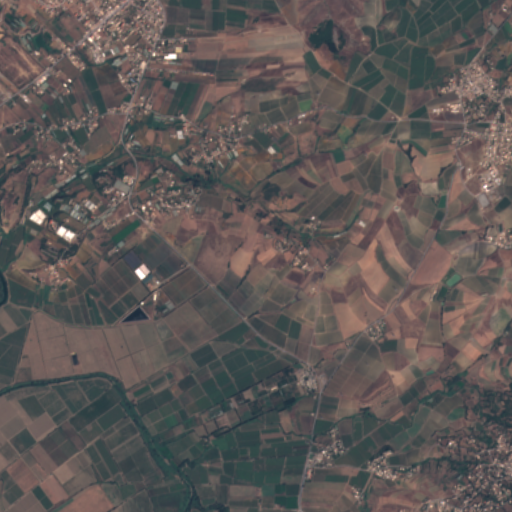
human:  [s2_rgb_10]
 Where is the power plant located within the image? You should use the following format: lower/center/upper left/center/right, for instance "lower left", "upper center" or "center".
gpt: There is no power plant in the image.